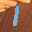
Label: 1